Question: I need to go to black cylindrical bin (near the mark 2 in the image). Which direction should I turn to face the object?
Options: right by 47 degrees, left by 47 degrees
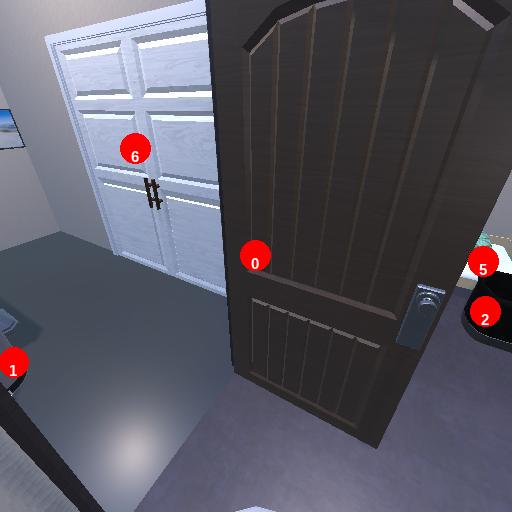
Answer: right by 47 degrees